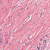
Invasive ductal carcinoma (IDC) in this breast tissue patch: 0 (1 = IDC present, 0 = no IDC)